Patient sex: F
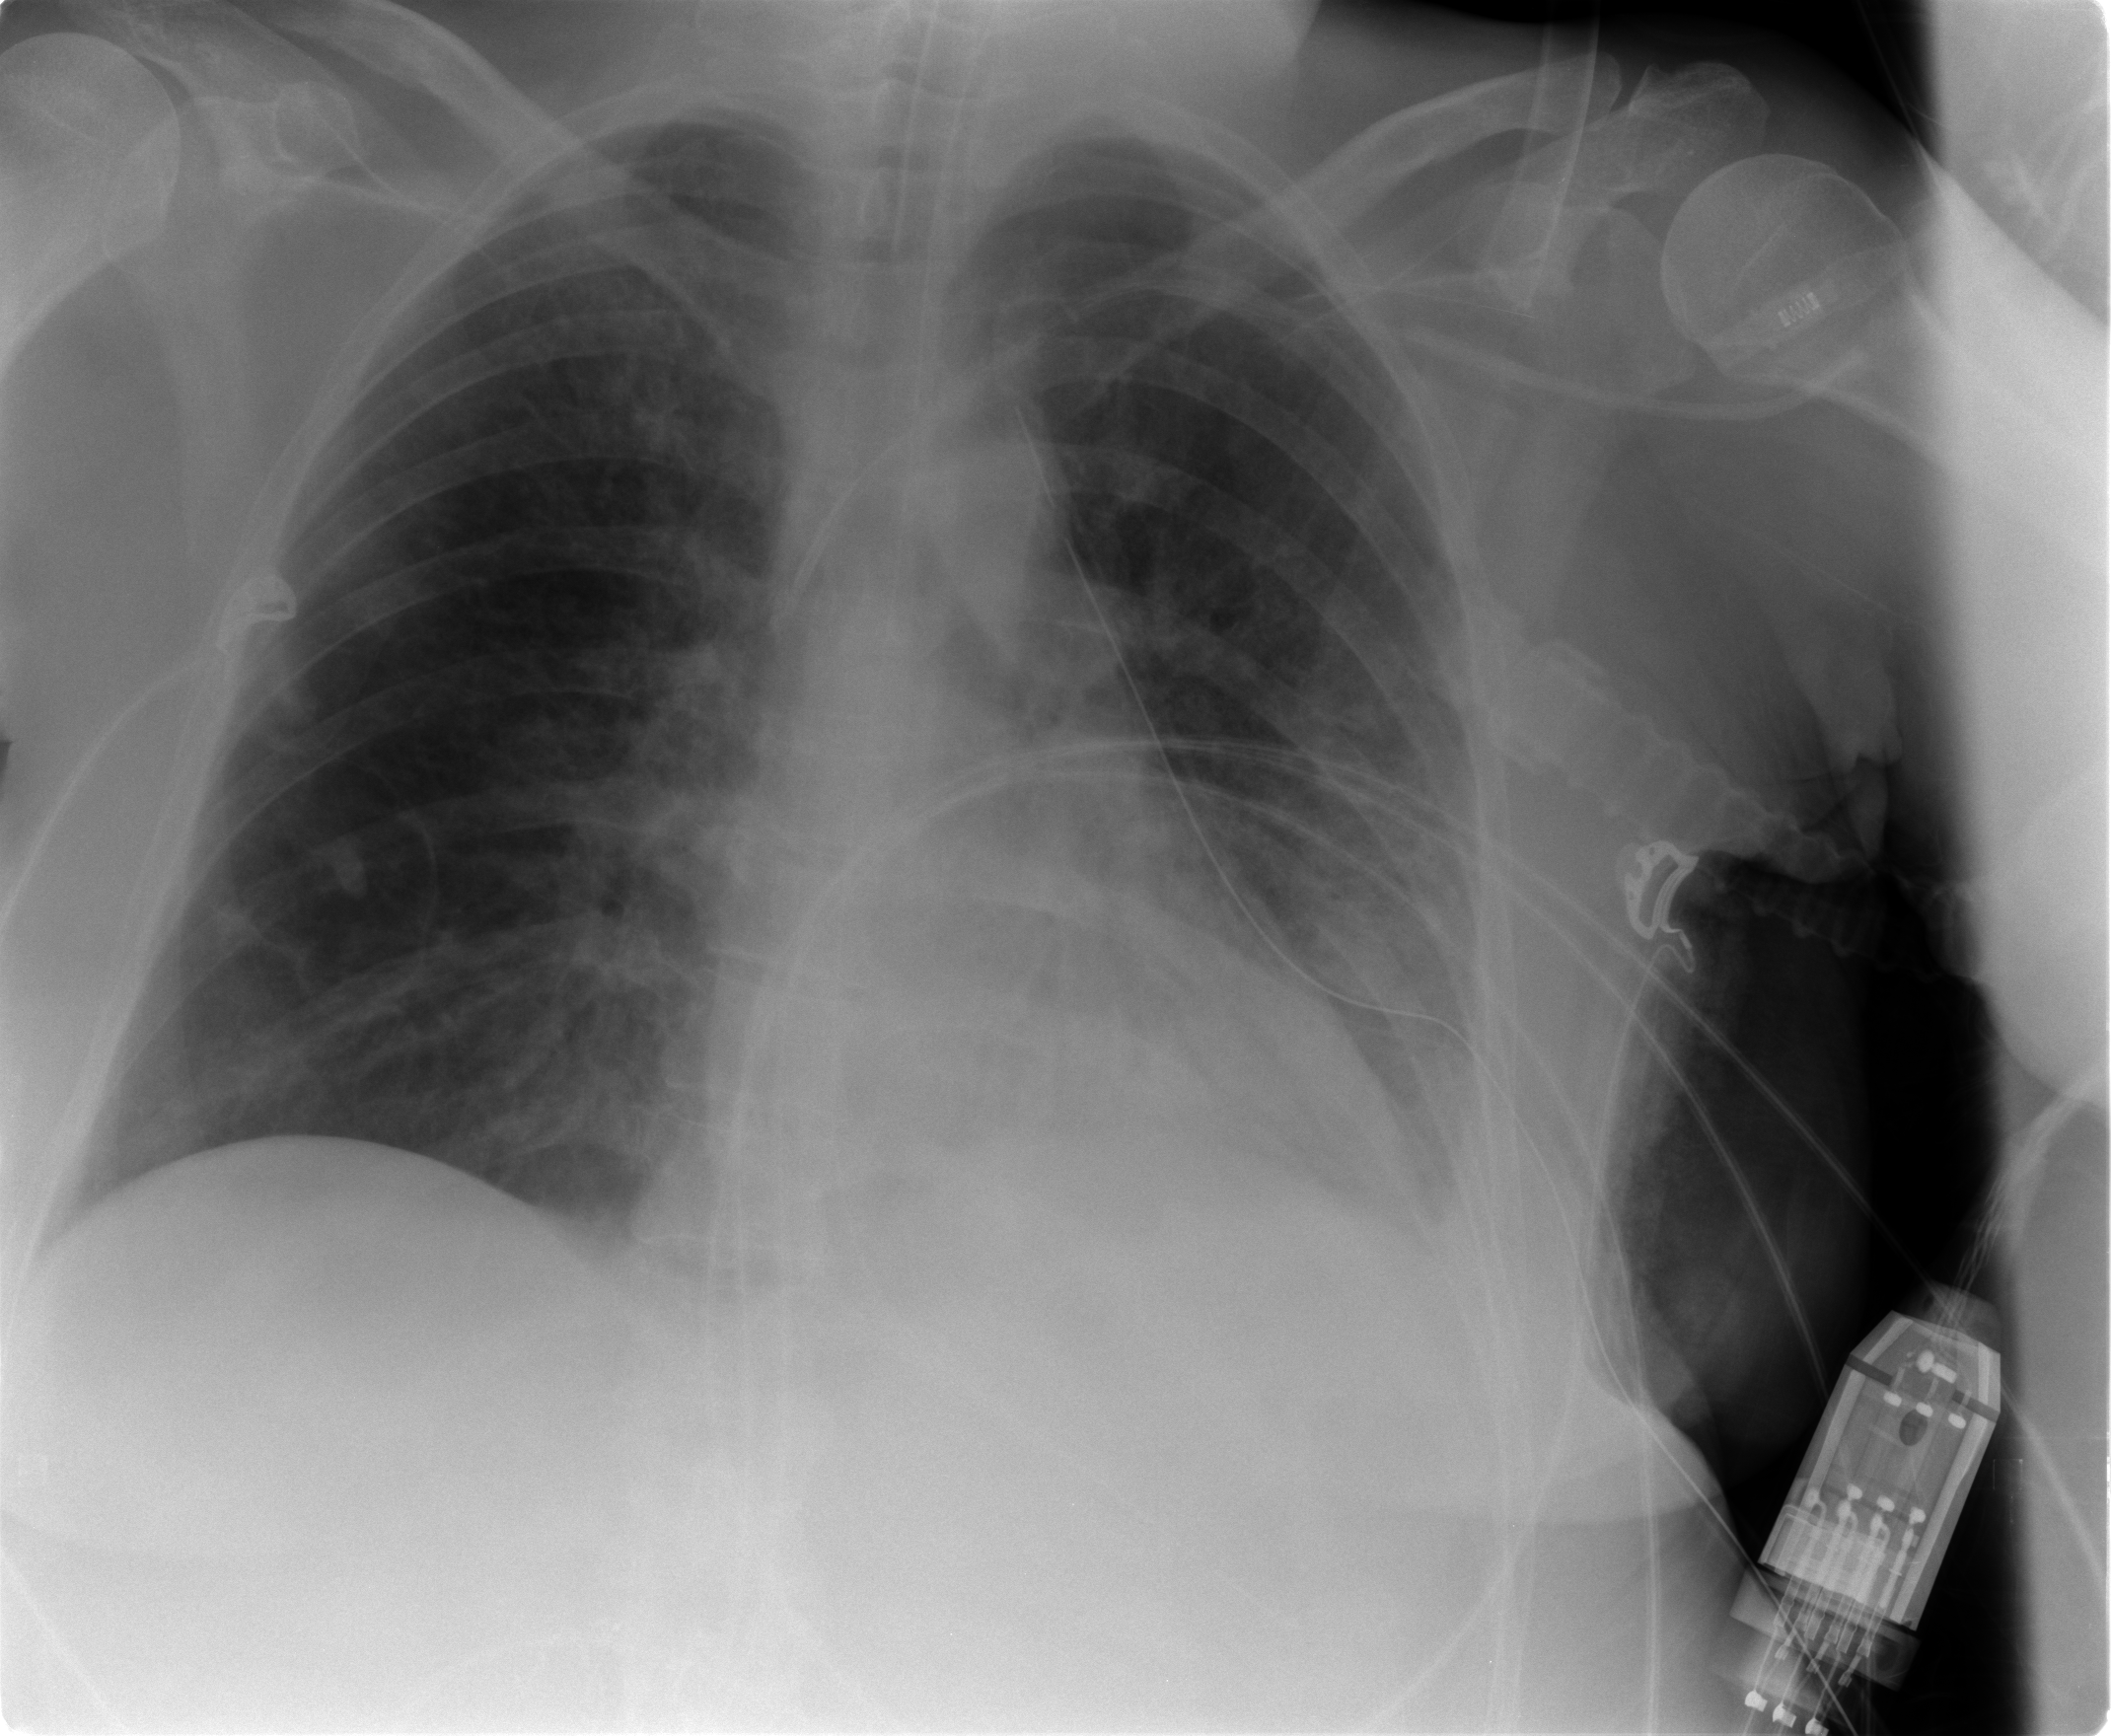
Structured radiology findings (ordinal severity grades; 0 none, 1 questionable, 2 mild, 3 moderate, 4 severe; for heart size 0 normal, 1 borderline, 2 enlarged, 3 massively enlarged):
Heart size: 0
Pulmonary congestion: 2
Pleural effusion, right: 0
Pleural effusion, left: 1
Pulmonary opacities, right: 0
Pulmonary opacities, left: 0
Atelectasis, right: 2
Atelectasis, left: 2